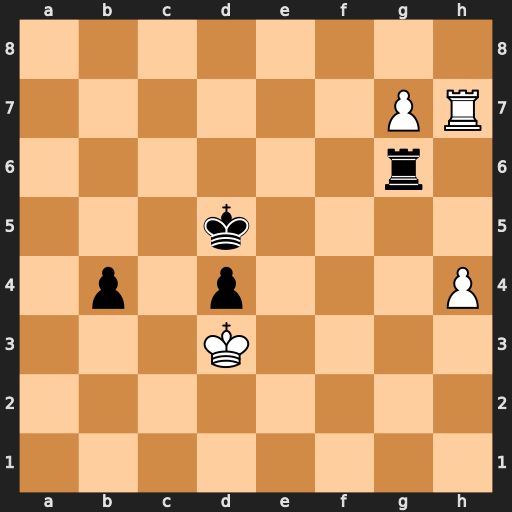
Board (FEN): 8/6PR/6r1/3k4/1p1p3P/3K4/8/8
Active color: w
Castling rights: -
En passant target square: -
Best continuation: Rh5+ Ke6 Rh6 Rxh6 g8=Q+